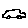
Label: car